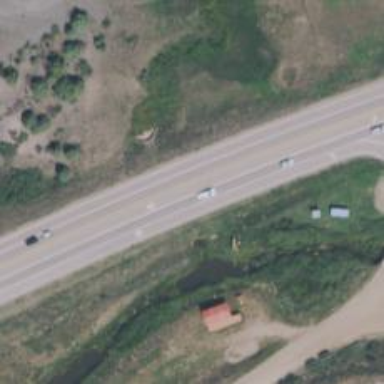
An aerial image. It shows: Trunk highway.